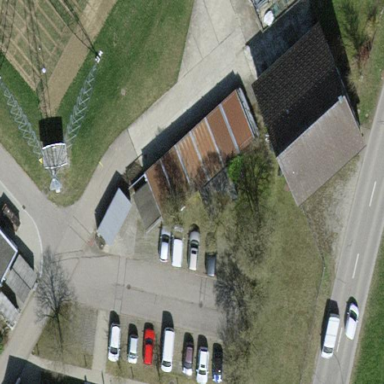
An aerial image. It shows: View of roof of building.